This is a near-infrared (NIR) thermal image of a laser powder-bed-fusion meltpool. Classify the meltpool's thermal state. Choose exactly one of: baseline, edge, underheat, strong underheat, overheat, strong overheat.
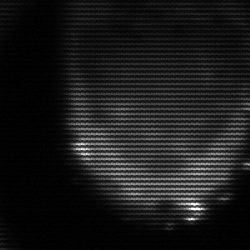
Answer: edge